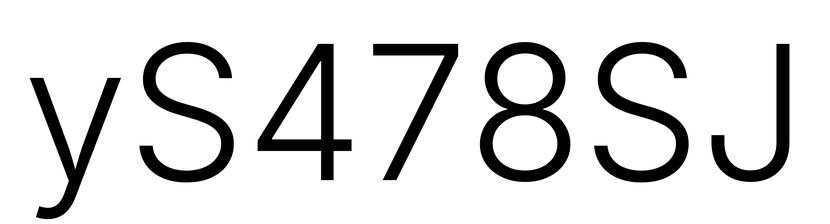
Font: Inter_Light